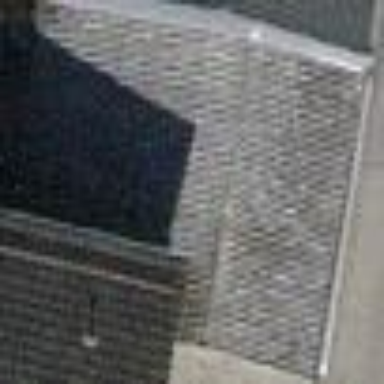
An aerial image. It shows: Garage.